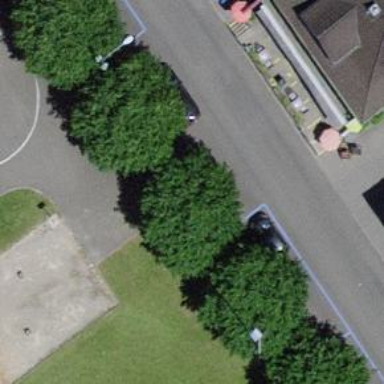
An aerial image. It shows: Sidewalk along the footway.